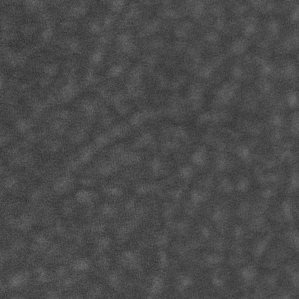
Label: frost